Question: My app crashes right here at this line:
'''
- (void)setXOffset:(CGFloat)xOffset {
_xOffset = xOffset;
_backingTextField.frame = (CGRect) {
.origin.x = - round(xOffset * 2.f) / 2.f,
.origin.y = NSMinY(_backingTextField.frame), // <-- This is it
.size = _backingTextField.frame.size,
};
[self _reloadMask];
}
'''
I get a 'EXC_BAD_ACCESS' meaning the instance '_backingTextField' has been deallocated. I tried enabling zombie objects but when I do my app does not crash anymore. I get no logs, nothing. I couldn't reproduce using Instruments either.
Another thing is that the object seems still to be in memory

But that might just be because the pointer points to that location in memory and the memory hasn't been overwritten yet.
Any idea what might be causing the problem?
# EDIT
What's also weird is that '_backingTextField' is a strong reference. This shouldn't ever be released before the object itself gets released.
# EDIT 2
What's worth nothing is that this method is called automatically by the 'animator' proxy.
'''
self.animator.xOffset = xOffset;
'''
# EDIT 3
I just tried making '_backingTextField' a weak reference, not even that helps.
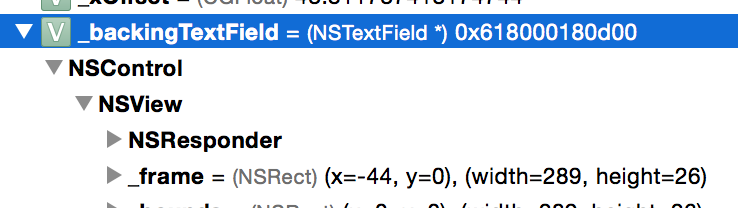
Answer: I found the issue.
I have accidentally overridden the 'dealloc' method in a 'NSView' category. This caused the subviews of the 'NSView' not to be released properly and introduced other odd side effects.
Impossible to debug...